Field crop: maize
Growth stage: 2
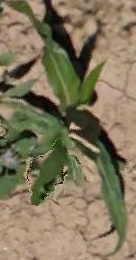
Species: maize